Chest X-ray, AP view. Patient: 27 years old, sex M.
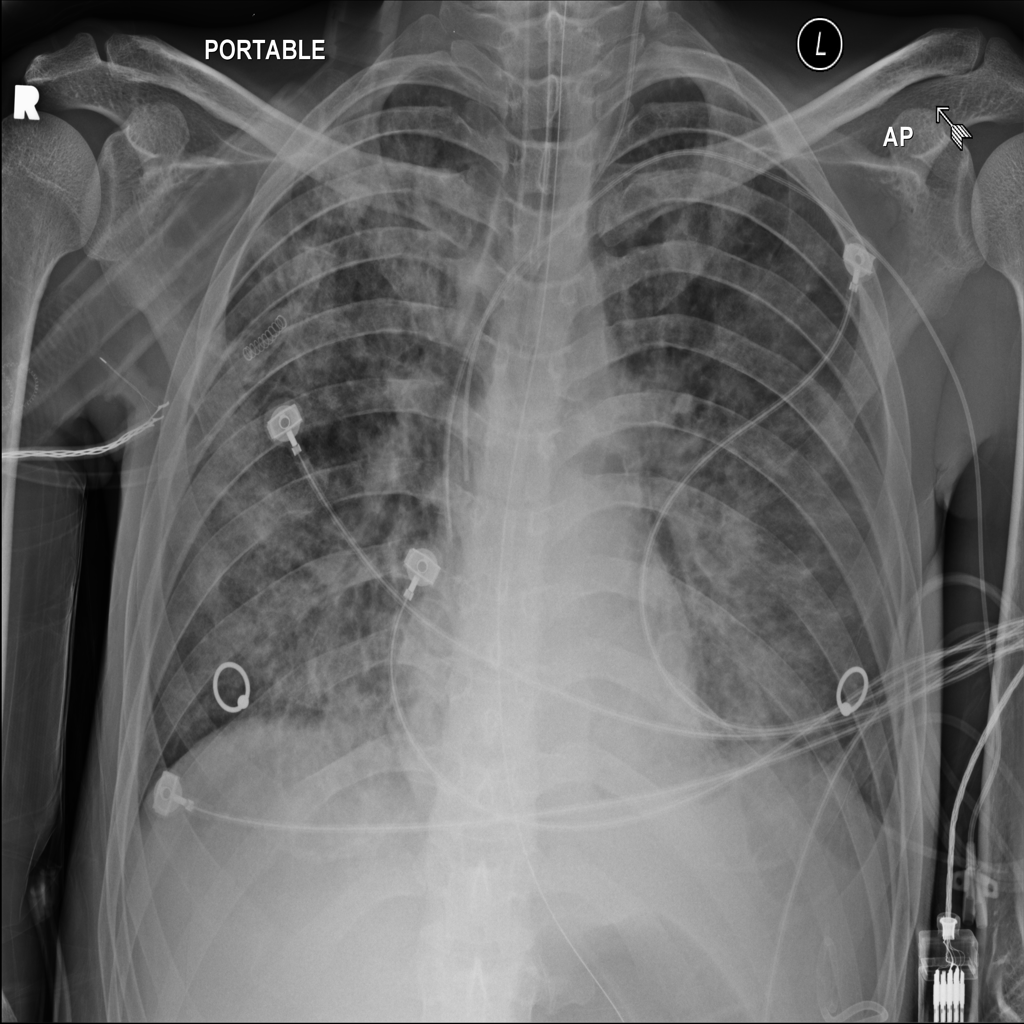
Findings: Infiltration